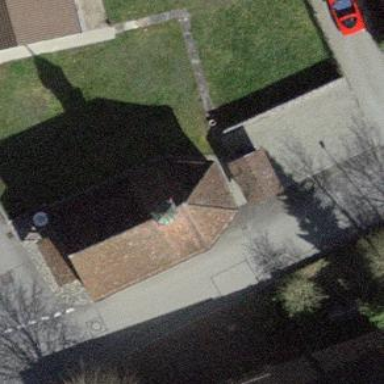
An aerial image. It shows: Building that is place of worship.